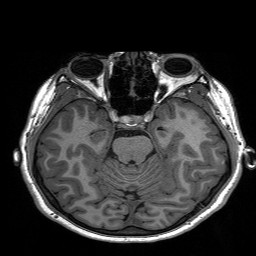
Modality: T1w
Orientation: coronal
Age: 24
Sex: female
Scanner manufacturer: siemens
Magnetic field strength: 3 T
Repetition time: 2.3 s
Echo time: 0.00197 s